Question: It seems that as of April 28, 2018 the R 3.5 is not available for Linux in any of the mirrors. The latest r-base-core is for 3.4.4, see the image below from one of the mirrors. Meanwhile I was able to install R 3.5 for Windows.
Do you know the reason why the latest R is not available for Linux?

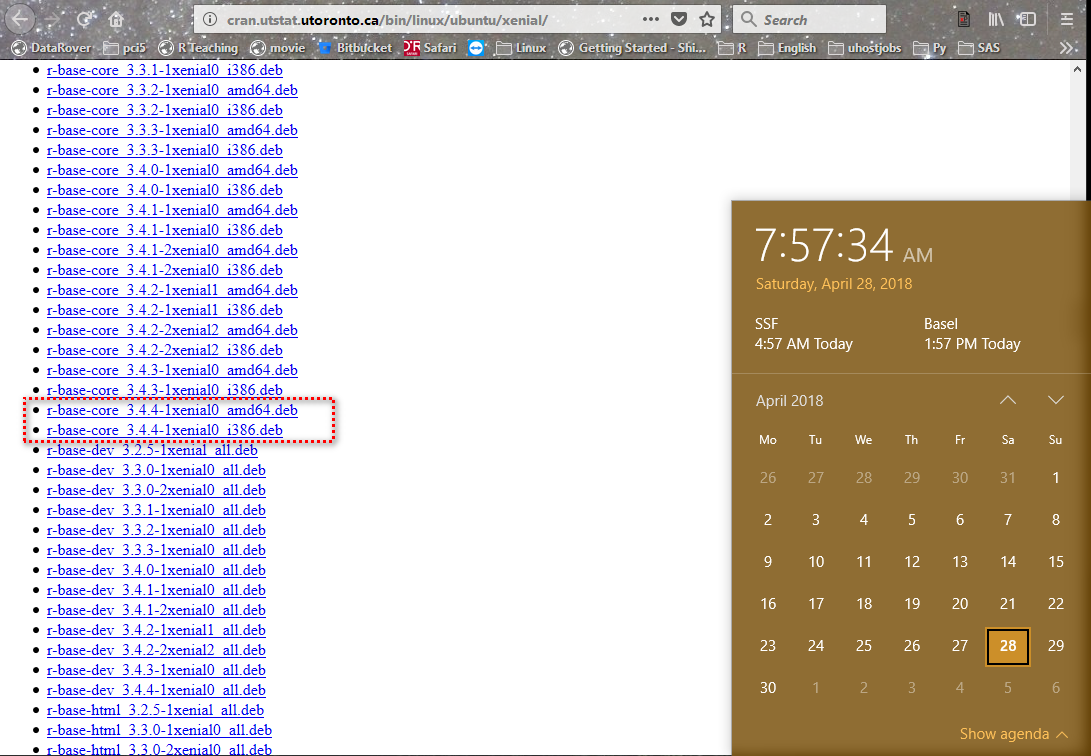
Answer: > Do you know the reason why the latest R is not available for Linux?
Because we are volunteers.
Moreover, R 3.5 the binaries of R 3.4.* and older so we have to rebuild first. That is work in progress (for what is mirrored at CRAN).
For Debian proper, I of course uploaded the new packages the morning of the release (as you can see in the <URL>.
I am thinking of making interim packages available somewhere else. But I would have to find the time to build them first too.
I expanded a little <URL>.
Please see the update status described <URL>.